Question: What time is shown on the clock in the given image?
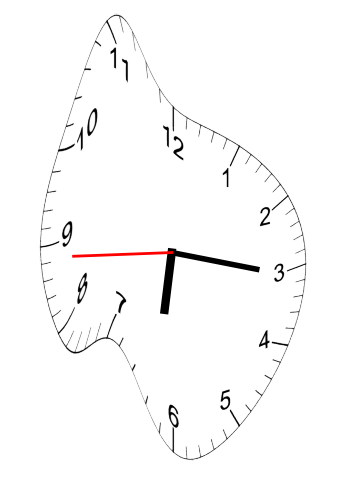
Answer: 06:15:44